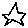
Label: star